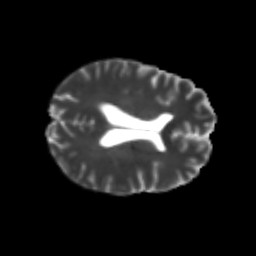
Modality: T2w
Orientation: axial
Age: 22
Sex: female
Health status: healthy
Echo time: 0.074 s